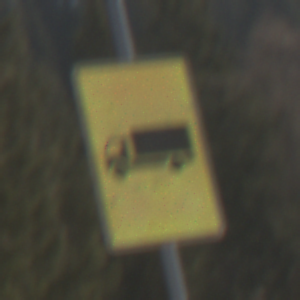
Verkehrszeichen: KFZZulaessigeGesamtmasse3Komma5TOhnePfeilsymbol
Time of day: Midday
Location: Outdoor (Nature)
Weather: PartlyCloudy
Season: NotSpecified
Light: Natural